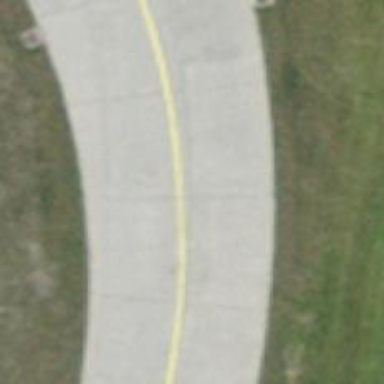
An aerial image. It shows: Paved taxiway at the airport.